Question: '''
<li id="li-tip-line">
<table>
<tbody><tr>
<td>
<label for="lblTipLine" data-petkey="dog">Dog Tip Line Amount :</label></td>
<td>
<input type="text" name="tip-line-amount" id="tip-line-amount" value="0.00" class="cls-tip-line-amount"></td>
</tr>
<tr>
<td>
<label for="lblTipLine" data-petkey="bruiser">Bruiser Tip Line Amount :</label></td>
<td>
<input type="text" name="tip-line-amount" class="tip-line-amount" value="0.00" class="cls-tip-line-amount"></td>
</tr>
</tbody></table>
</li>
'''

When user clicks the 'paid' button,need to send the "data-petkey" value and the "tip-line-amount" as an array ? How can I do that ?
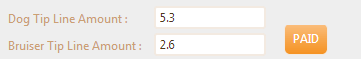
Answer: Use .map()
'''
var arrData = $('[data-petkey],.tip-line-amount').map(function(){
return ($(this).hasClass('tip-line-amount')?this.value:$(this).data('petkey'));
}).get();
//returns ["dog", "0.00", "bruiser", "0.00"]
'''
<URL>
---
If you want 2 seperate arrays do this
'''
var arrDataKey = $('[data-petkey]').map(function(){
return $(this).data('petkey');
}).get();
var arrLine = $('.tip-line-amount').map(function(){
return this.value;
}).get();
'''
---
If you want a JSON object '{bruiser:"0.00",dog:"0.00"}' use .each()
'''
$('button').click(function () {
var data = {};
$(this).closest('table').find('[data-petkey]').each(function () {
data[$(this).data('petkey')] = $(this).closest('tr').find('.tip-line-amount').val();
});
console.log(data);
});
'''
<URL>